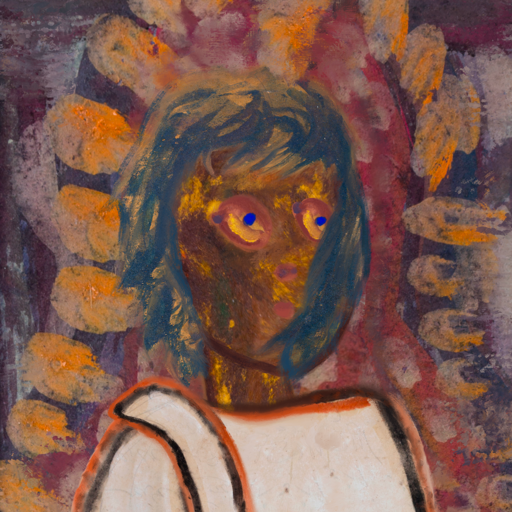
Background: Doll, Head And Neck Side: Comrade, Face Side: Mother_And_Son_Son, Bust: Roy_Bahadur, Hair Side: In_The_Sun, Head Accessory: Blank, Second Necklace: Blank, Necklace: Blank, Baby: Blank